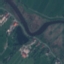
Land use / land cover: River